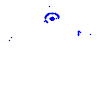
Particle: electron